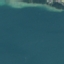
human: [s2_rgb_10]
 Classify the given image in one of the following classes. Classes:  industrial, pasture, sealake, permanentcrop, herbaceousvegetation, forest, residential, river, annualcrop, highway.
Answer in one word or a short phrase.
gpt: SeaLake